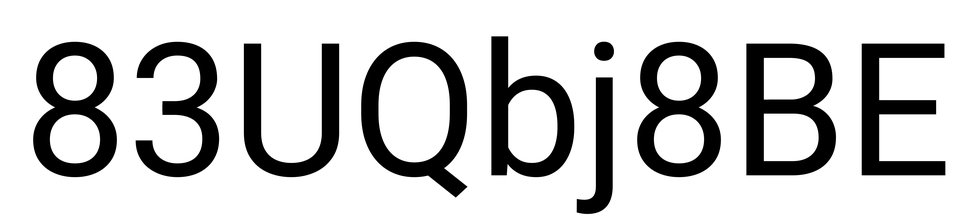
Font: Roboto_Regular